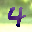
Label: 4